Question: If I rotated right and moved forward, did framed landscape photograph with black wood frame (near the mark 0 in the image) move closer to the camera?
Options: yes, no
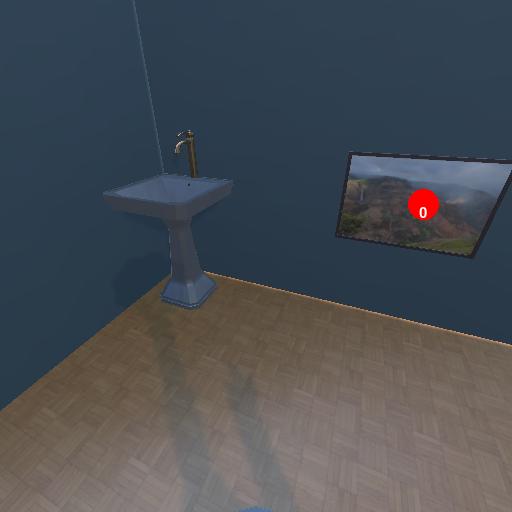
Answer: yes